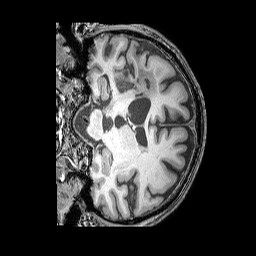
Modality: T1w
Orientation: coronal
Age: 60
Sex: male
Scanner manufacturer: siemens
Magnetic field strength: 3 T
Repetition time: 2.25 s
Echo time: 0.00411 s